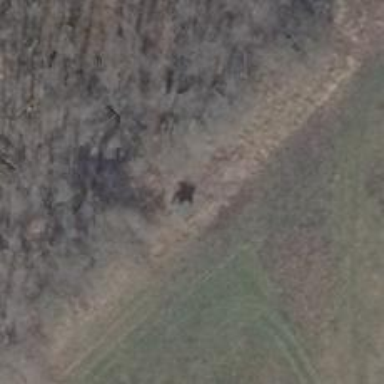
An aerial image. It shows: Hunting stand.